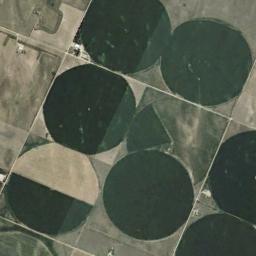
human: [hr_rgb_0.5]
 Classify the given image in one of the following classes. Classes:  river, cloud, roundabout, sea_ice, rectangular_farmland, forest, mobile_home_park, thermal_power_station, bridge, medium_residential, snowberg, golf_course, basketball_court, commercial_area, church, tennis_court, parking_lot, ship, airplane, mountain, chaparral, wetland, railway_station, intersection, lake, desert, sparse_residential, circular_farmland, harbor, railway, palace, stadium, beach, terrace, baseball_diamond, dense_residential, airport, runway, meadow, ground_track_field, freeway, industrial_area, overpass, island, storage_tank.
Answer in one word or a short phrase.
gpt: circular_farmland